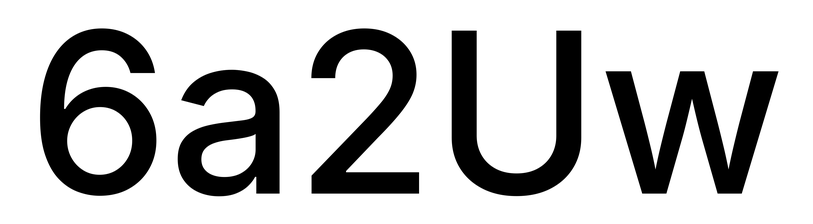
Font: Inter_Medium